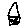
Label: house